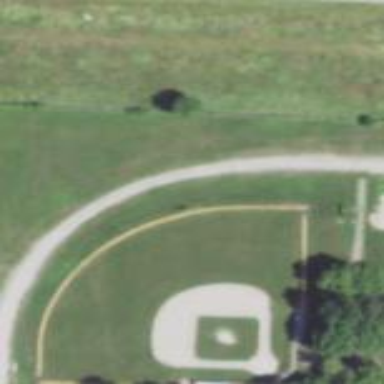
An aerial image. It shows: Softball pitch surrounded by fence.